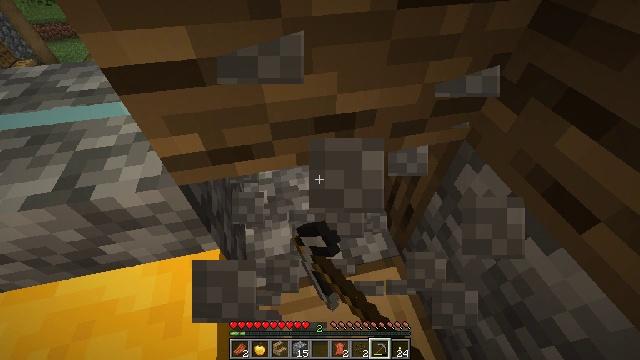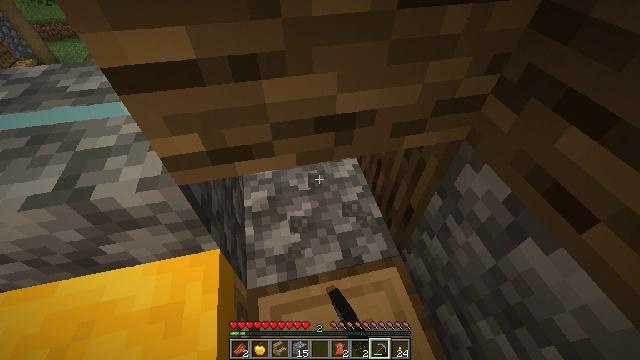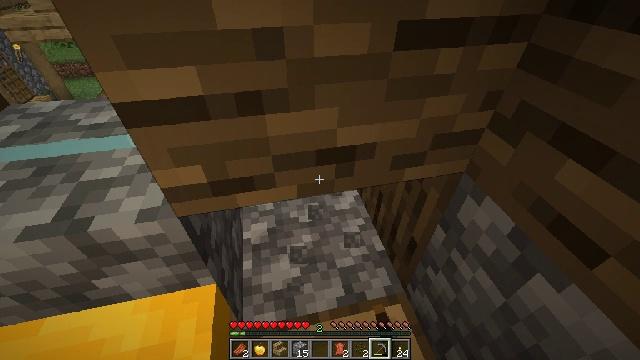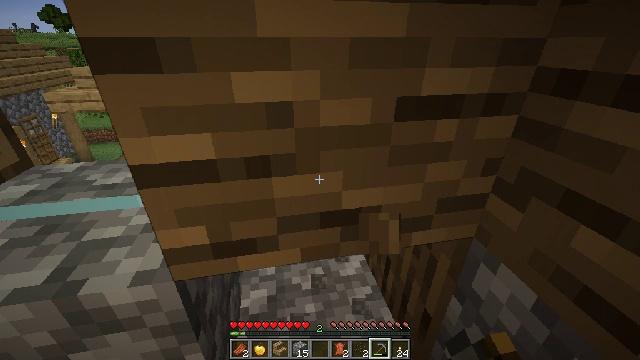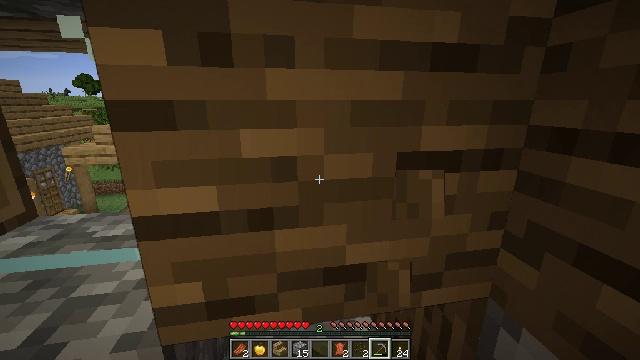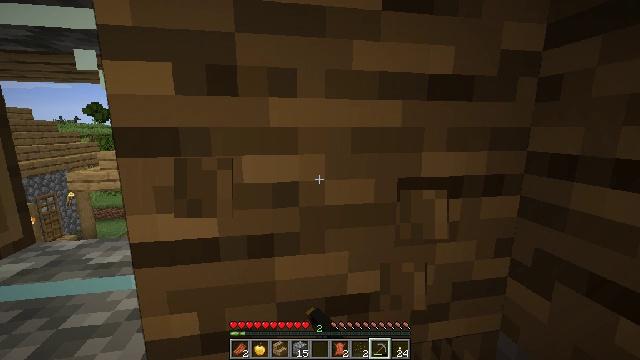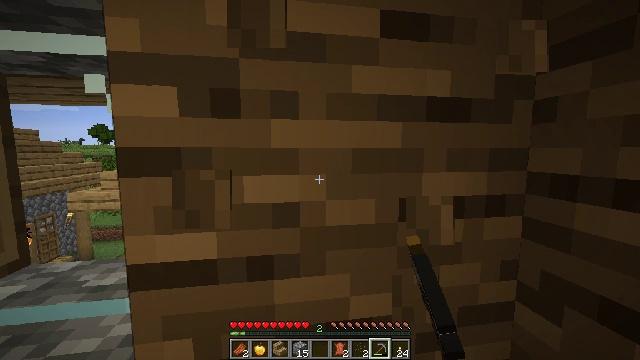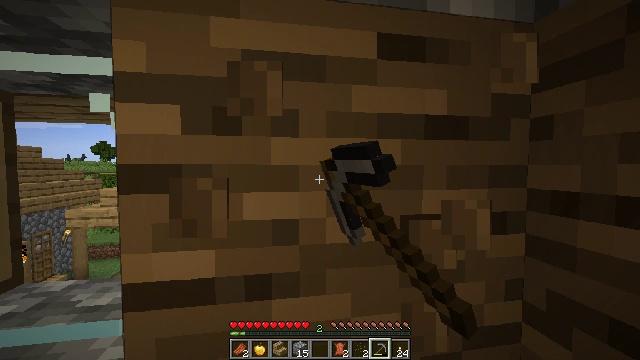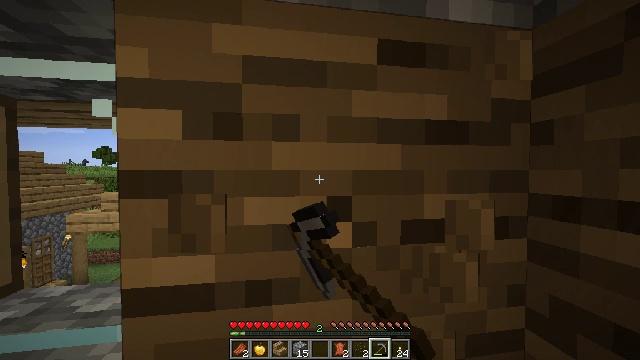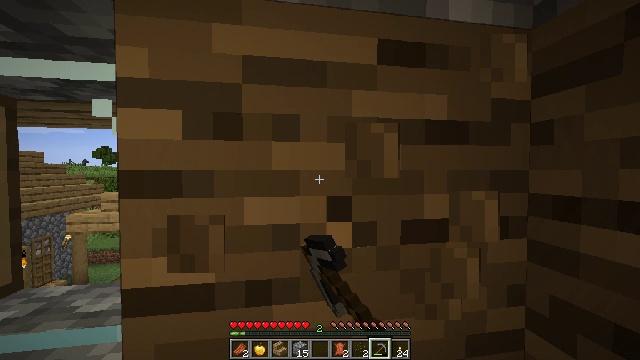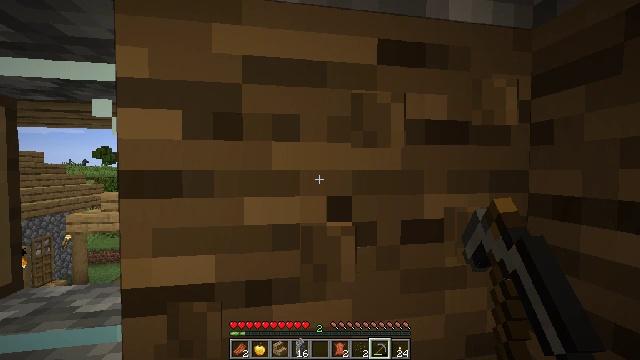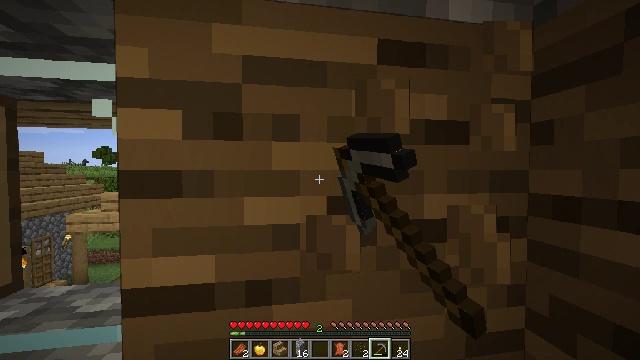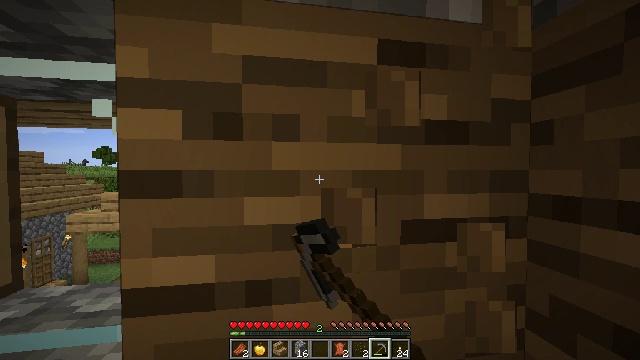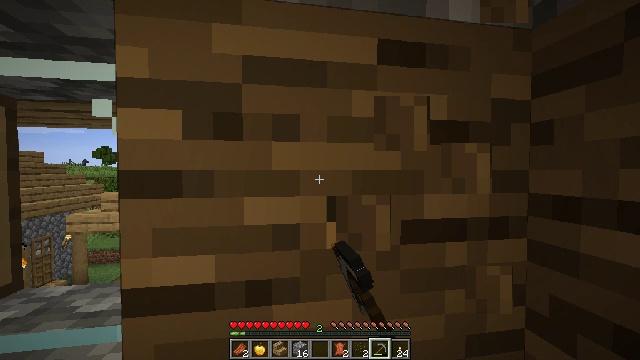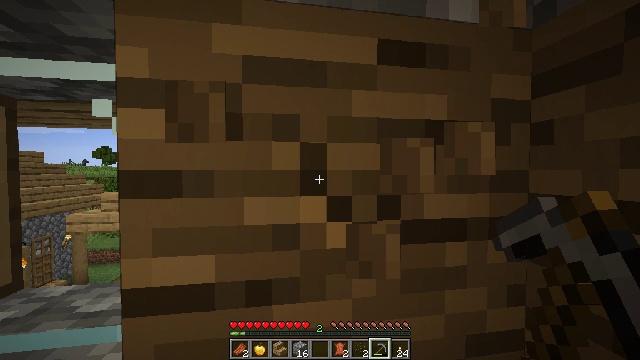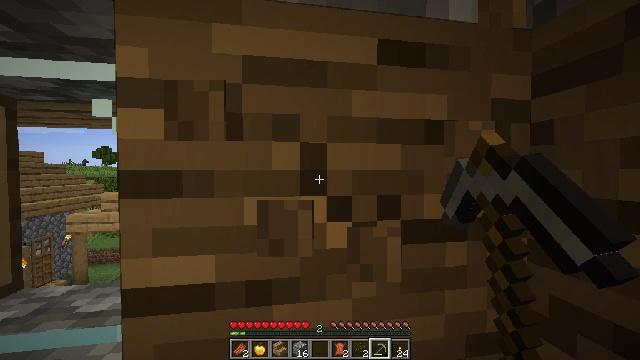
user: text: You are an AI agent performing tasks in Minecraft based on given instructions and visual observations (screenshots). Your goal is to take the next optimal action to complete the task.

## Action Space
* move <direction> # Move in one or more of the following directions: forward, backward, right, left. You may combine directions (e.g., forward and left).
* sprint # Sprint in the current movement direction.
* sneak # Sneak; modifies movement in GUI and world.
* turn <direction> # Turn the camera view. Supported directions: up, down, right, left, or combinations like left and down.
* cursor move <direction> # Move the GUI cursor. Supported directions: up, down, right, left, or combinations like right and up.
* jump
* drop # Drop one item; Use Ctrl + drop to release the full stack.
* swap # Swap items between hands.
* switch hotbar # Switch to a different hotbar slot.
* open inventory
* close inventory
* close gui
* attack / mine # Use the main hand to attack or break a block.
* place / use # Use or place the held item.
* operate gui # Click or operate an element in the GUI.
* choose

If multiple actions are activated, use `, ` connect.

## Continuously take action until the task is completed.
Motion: motion action
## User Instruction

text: Chop down the oak log.
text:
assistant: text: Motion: attack / mine
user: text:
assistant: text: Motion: turn up, attack / mine
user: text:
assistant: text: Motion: turn left and up, attack / mine
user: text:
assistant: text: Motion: turn up, attack / mine
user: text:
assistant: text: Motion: turn up, attack / mine
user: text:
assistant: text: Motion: turn up, attack / mine
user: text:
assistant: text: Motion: turn up, attack / mine
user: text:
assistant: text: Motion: turn up, attack / mine
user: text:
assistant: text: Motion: attack / mine
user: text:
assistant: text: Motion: attack / mine
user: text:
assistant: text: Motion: attack / mine
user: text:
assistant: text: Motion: attack / mine
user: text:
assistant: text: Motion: attack / mine
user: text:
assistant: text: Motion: attack / mine
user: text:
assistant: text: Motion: attack / mine
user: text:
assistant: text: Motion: attack / mine
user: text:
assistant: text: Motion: attack / mine
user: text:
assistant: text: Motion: attack / mine
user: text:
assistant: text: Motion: attack / mine
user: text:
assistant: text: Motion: attack / mine
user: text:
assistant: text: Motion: attack / mine
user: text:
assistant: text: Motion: attack / mine
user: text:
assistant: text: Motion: attack / mine
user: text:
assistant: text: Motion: attack / mine
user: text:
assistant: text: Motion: attack / mine
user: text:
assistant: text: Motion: attack / mine
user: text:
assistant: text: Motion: attack / mine
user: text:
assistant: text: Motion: attack / mine
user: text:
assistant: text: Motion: attack / mine
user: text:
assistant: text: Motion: attack / mine